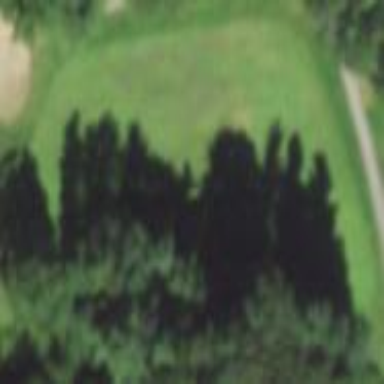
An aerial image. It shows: Golf fairway surrounded by grass.